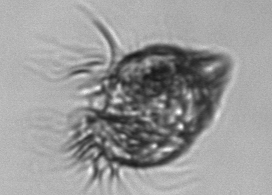
Label: Strombidium_morphotype1